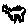
Label: cat